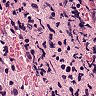
Metastatic tissue present: yes